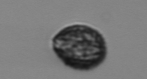
Label: Pseudochattonella_farcimen